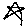
Label: star